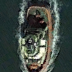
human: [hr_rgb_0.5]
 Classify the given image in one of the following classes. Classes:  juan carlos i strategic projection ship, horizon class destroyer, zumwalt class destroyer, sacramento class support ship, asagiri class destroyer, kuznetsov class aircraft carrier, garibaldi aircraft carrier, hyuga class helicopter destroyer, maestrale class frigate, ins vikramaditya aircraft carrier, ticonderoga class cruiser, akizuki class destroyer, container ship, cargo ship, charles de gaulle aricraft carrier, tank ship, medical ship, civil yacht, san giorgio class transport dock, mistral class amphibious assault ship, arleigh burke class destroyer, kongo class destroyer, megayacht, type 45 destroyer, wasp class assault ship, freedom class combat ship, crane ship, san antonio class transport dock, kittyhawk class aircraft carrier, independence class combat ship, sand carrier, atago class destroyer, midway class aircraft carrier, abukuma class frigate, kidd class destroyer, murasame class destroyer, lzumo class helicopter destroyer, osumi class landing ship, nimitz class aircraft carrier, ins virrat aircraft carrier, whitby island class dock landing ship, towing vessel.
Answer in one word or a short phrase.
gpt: Towing vessel